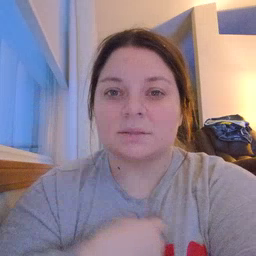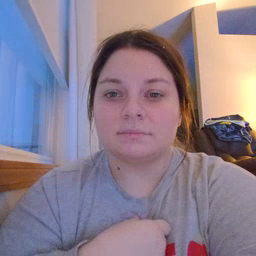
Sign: face